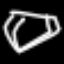
Label: diamond